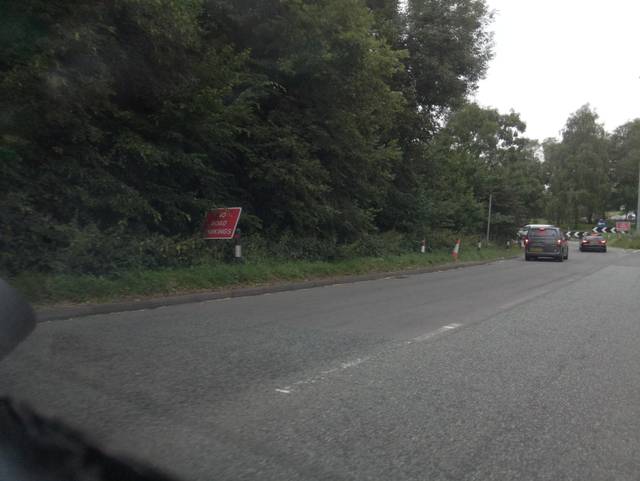
Region: United Kingdom
Coordinates: 52.975, -2.224